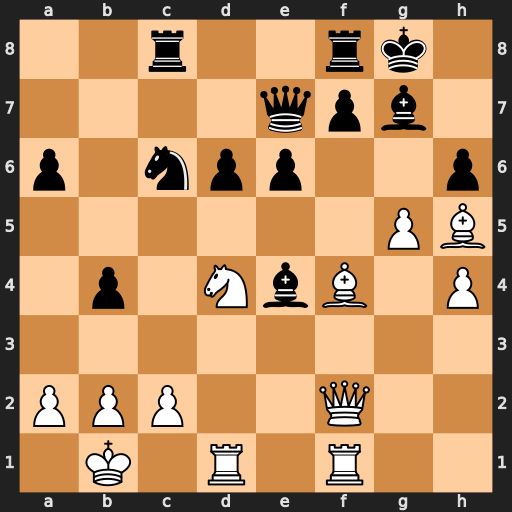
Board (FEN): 2r2rk1/4qpb1/p1npp2p/6PB/1p1NbB1P/8/PPP2Q2/1K1R1R2
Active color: w
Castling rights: -
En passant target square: -
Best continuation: gxh6 Nxd4 hxg7